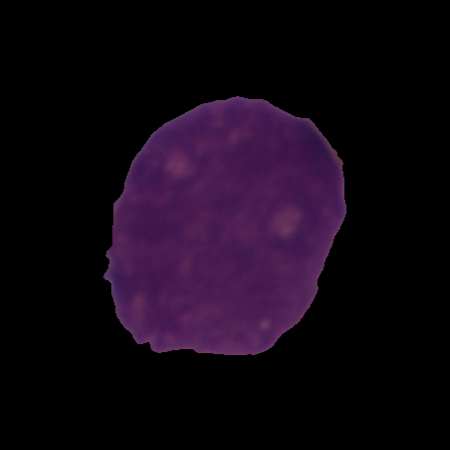
Label: cancer